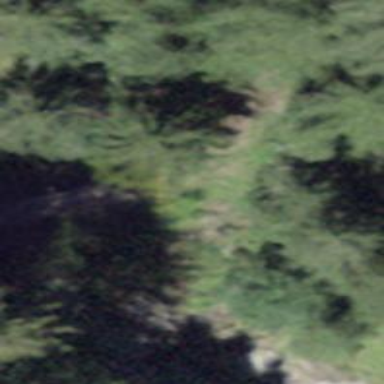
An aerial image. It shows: Path leading to bridge.